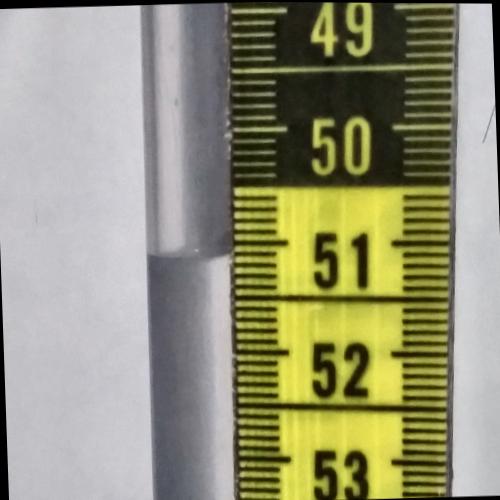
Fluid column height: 51.1 cm